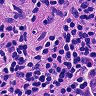
Metastatic tissue present: yes